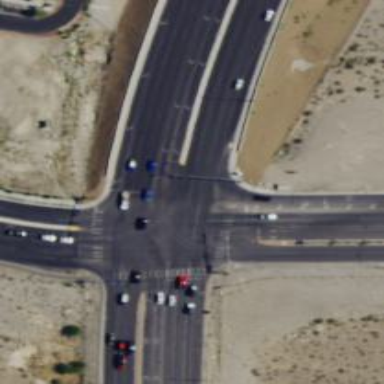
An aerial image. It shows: Solid stop line on the road.